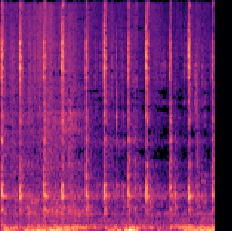
Sound class: Clock tick